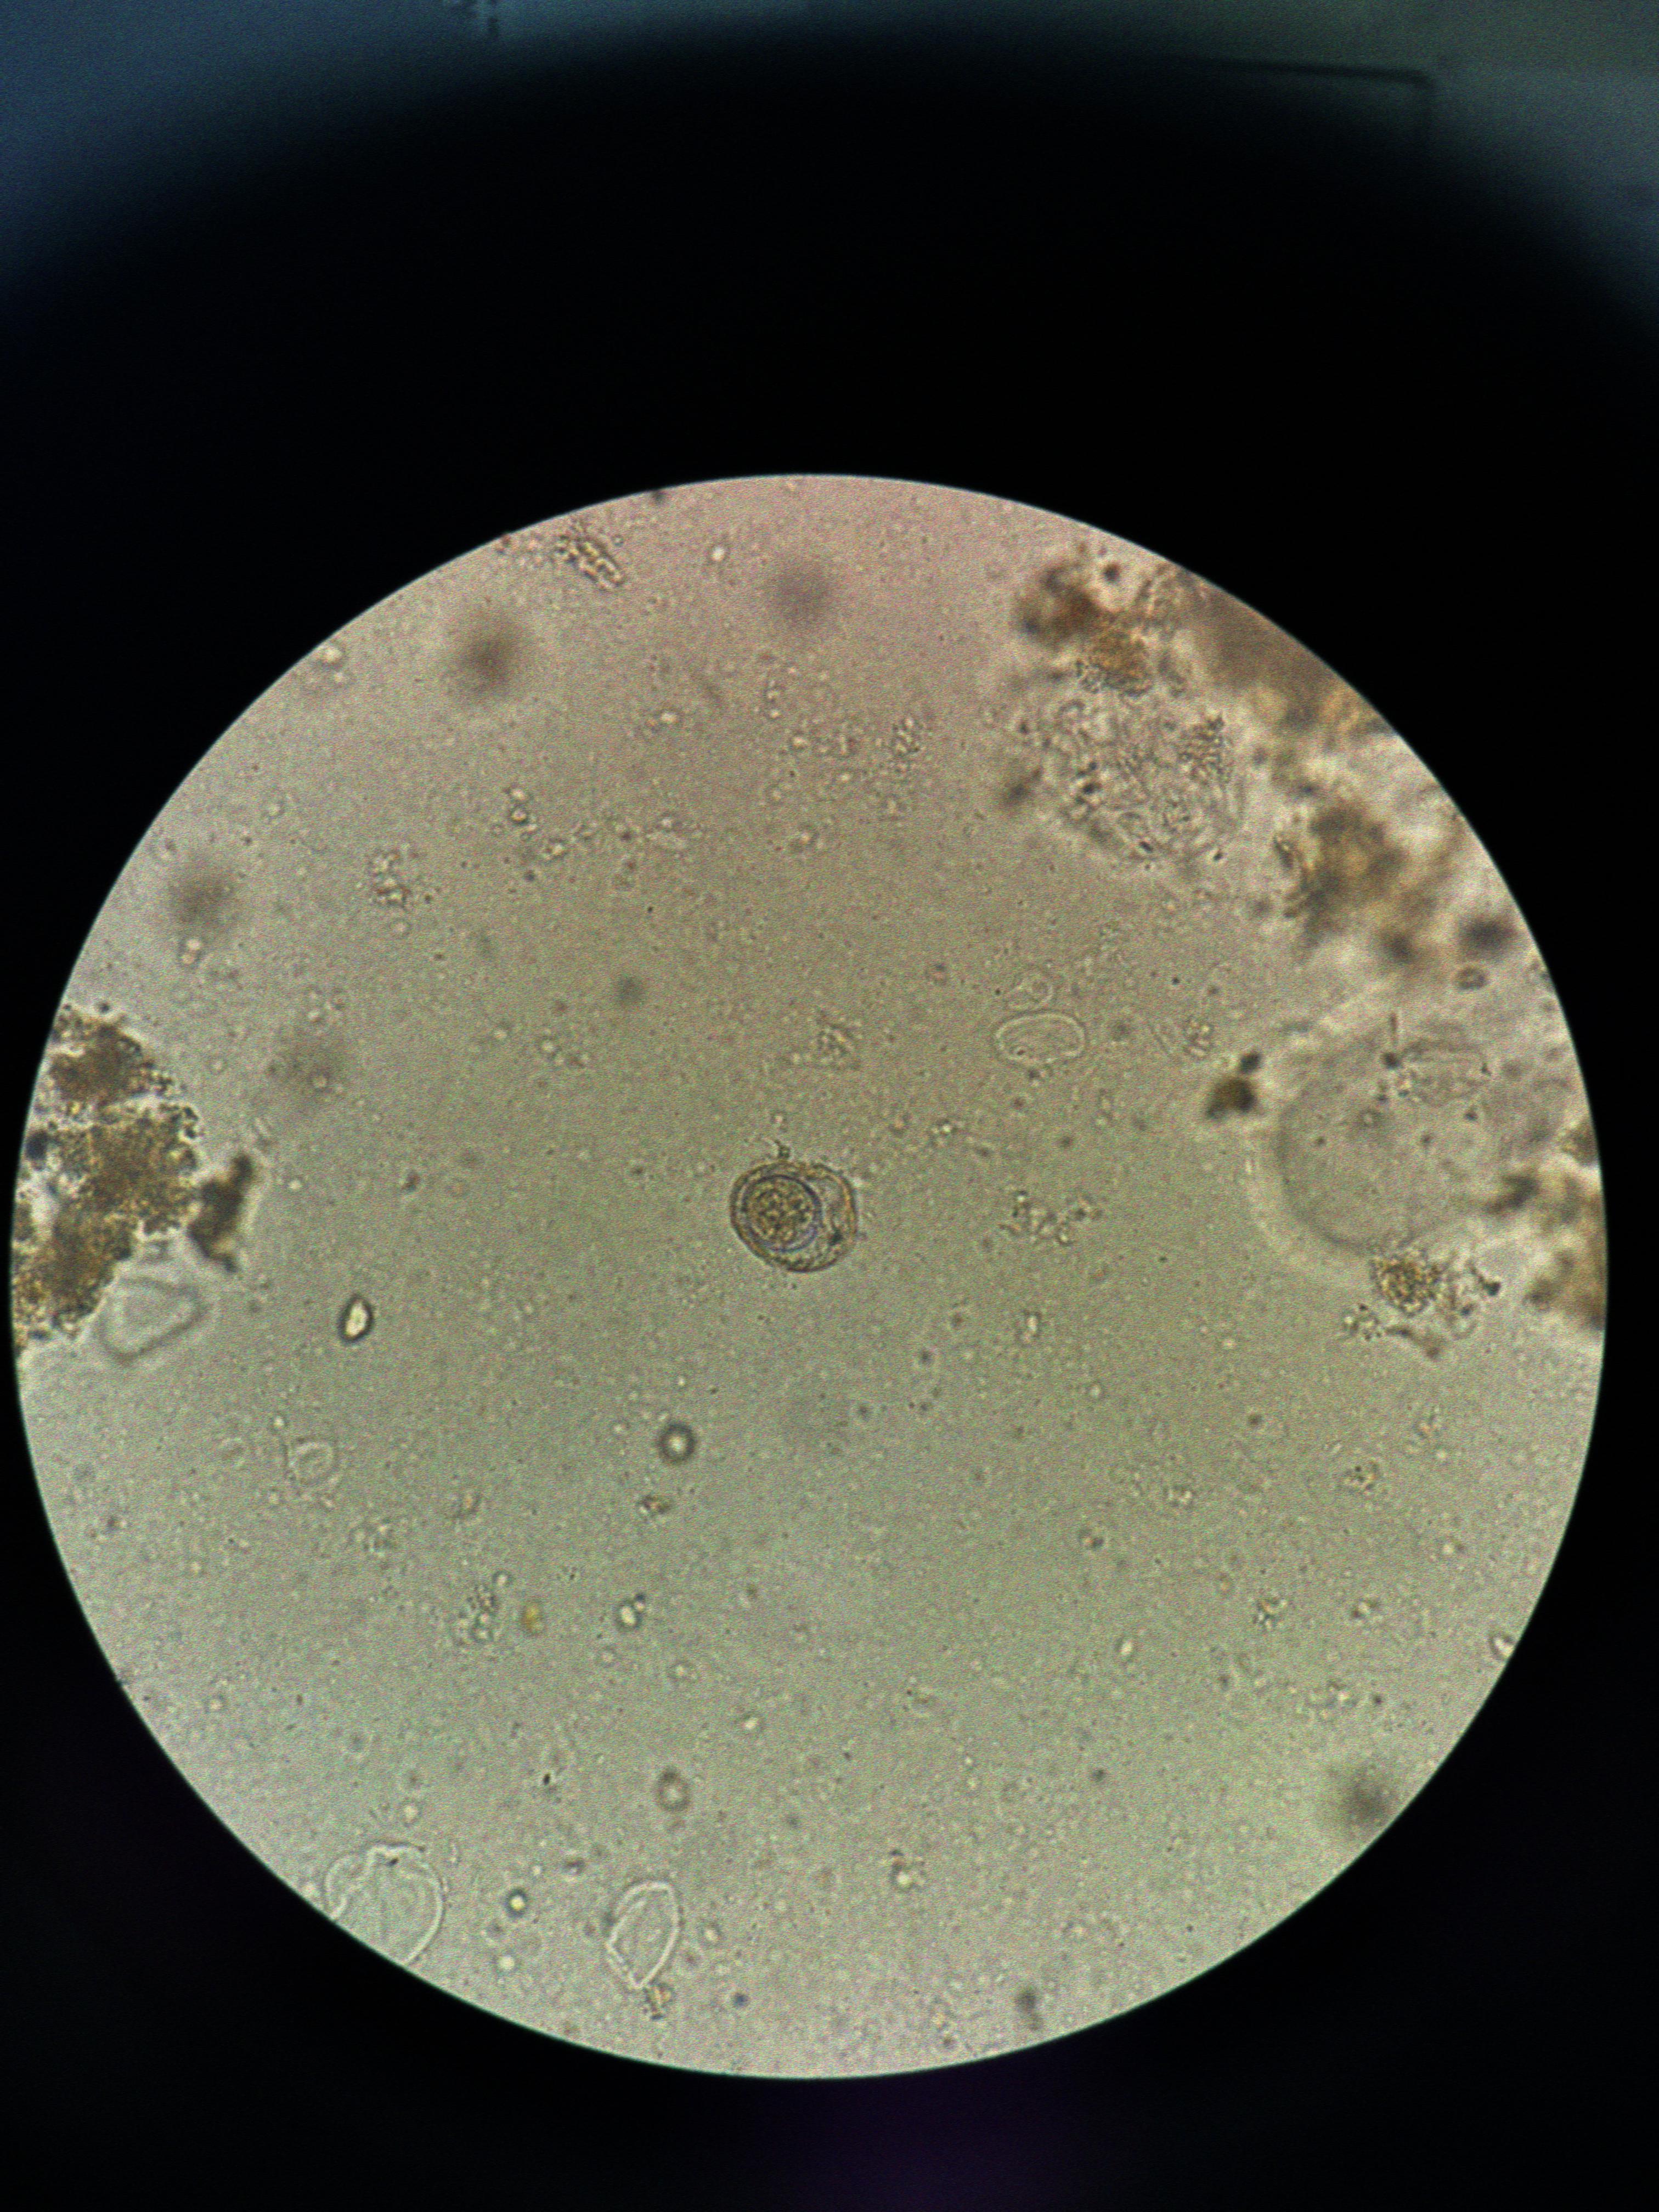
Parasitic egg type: Hymenolepis nana